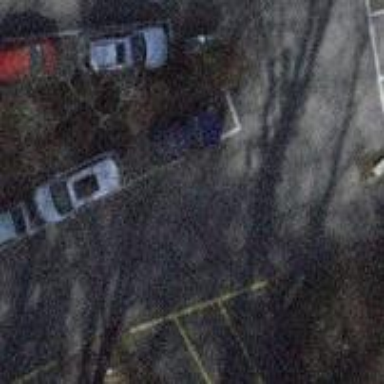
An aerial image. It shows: Parking lane designated for parking.